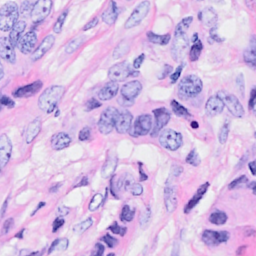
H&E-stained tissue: Breast